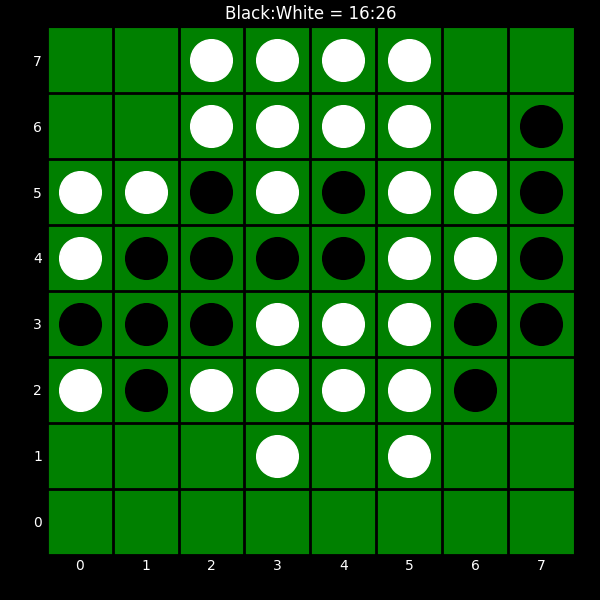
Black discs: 16
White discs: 26